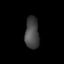
Tissue: prostate
Cell type: T cells
Senescence score: 0.3614
Nuclear area (px): 436
Mean DAPI intensity: 69.509